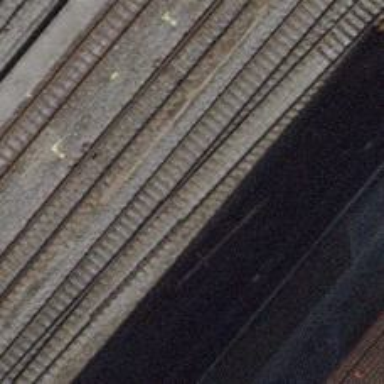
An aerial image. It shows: Rail siding with electrified contact lines for trains.